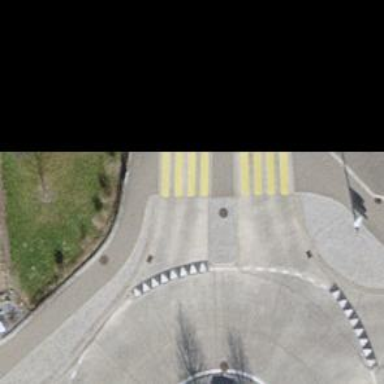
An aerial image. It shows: Uncontrolled zebra crossing with central island.